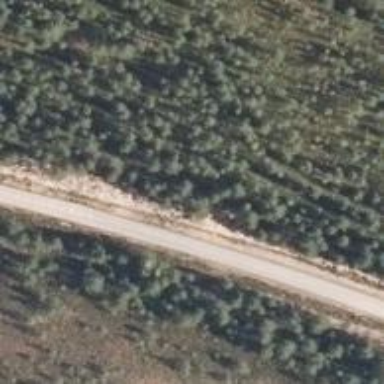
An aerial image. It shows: Unclassified road.